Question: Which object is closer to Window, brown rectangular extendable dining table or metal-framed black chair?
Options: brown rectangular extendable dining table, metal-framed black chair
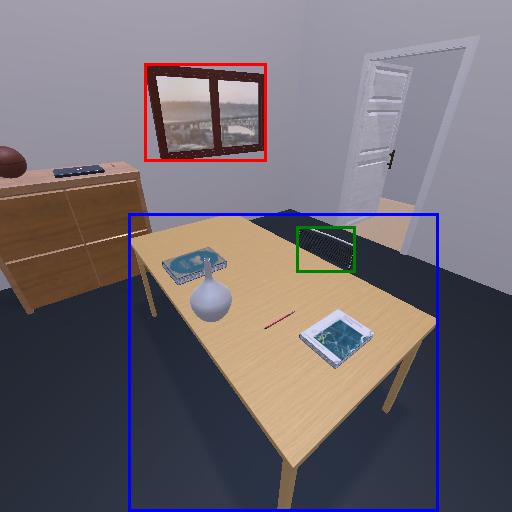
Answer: brown rectangular extendable dining table